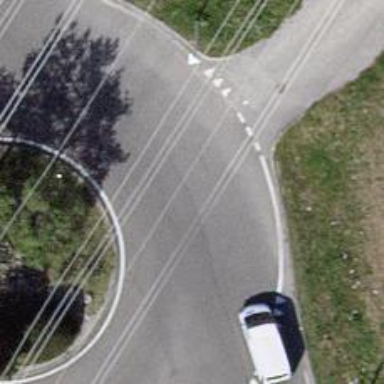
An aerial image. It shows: Asphalt road that is secondary route leading to roundabout.